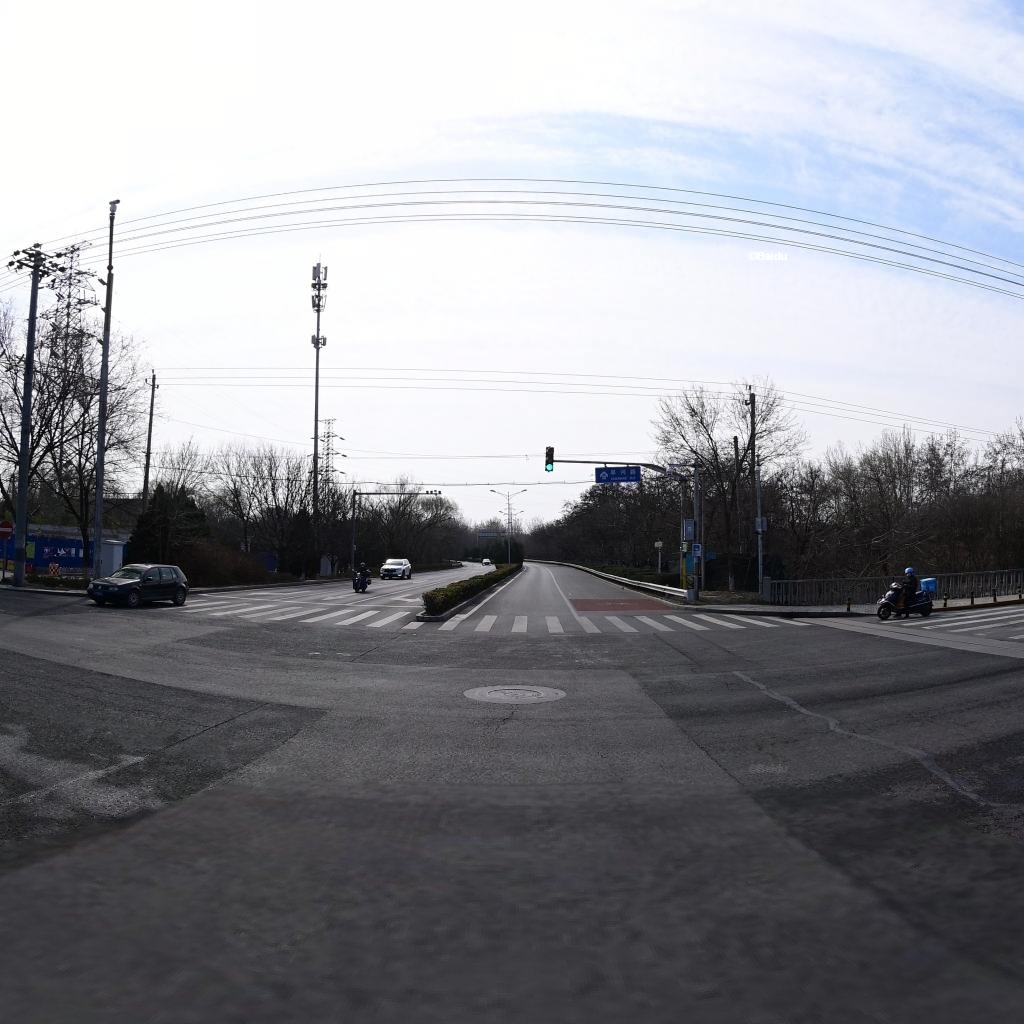
Region: Haidian
Road damage annotations: longitudinal patch, manhole cover, longitudinal crack, longitudinal crack, longitudinal crack, transverse crack, longitudinal crack, longitudinal crack